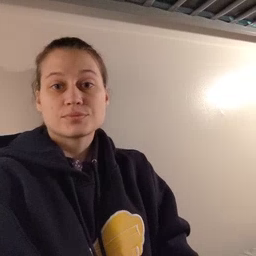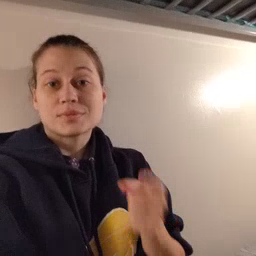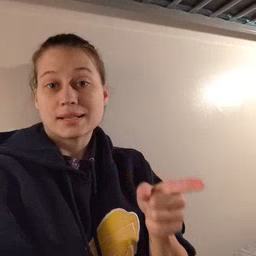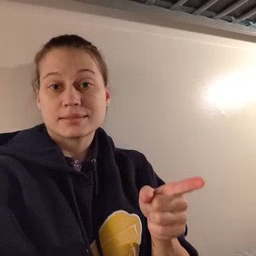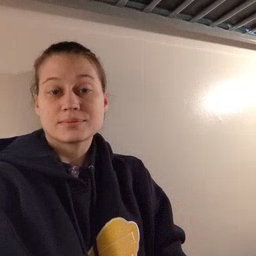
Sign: hesheit